Question: I am using <URL>
and <URL>
Please help me in my problem I want to implement table sorting. Thanks!
I am having error like this.

Full Code:
'''
<!DOCTYPE HTML>
<html lang="en">
<head>
<meta charset="utf-8">
<link href="/bootstrap/css/bootstrap.min.css" rel="stylesheet" type="text/css">
<link href="https://github.com/DataTables/DataTables/blob/master/media/css/jquery.dataTables.css" rel="stylesheet" type="text/css">
<script src="http://code.jquery.com/jquery-1.8.2.js"></script>
<script src="https://github.com/DataTables/DataTables/blob/master/media/js/jquery.dataTables.js"></script>
<script>
$(document).ready(function() {
$('#example').dataTable( {
"sDom": "<'row'<'span6'l><'span6'f>r>t<'row'<'span6'i><'span6'p>>"
});
$.extend( $.fn.dataTableExt.oStdClasses, {
"sWrapper": "dataTables_wrapper form-inline"
});
});
</script>
</head>
<body>
<div class="container">
<div class="span12">
<table id="example" class="data-results table table-striped table-hover table-bordered tablesorter">
</table>
</div>
</div>
</body>
</html>
'''
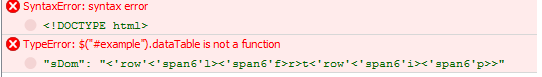
Answer: 'https://github.com/DataTables/DataTables/blob/master/media/js/jquery.dataTables.js' is an HTML document not a JavaScript file.
Github repositories are not CDNs. You need to check the code out (or follow the download link from the <URL> and host it somewhere.